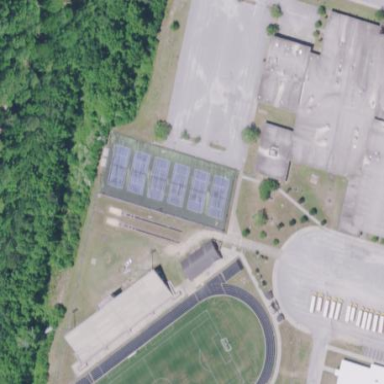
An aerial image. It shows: Tennis court on pitch.